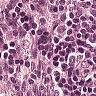
Metastatic tissue present: no